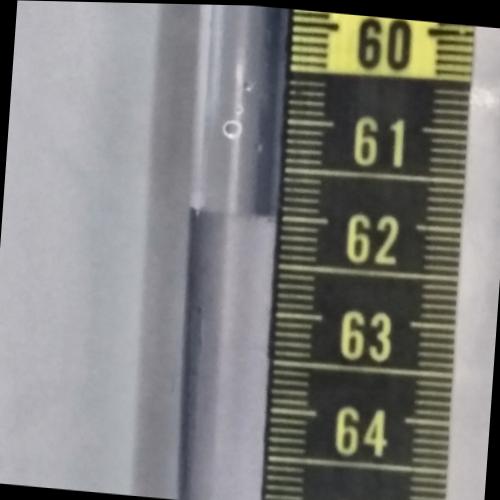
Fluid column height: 62.0 cm